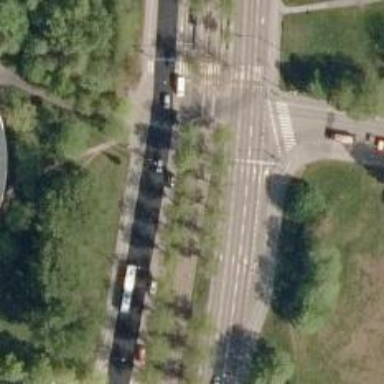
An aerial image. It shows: Tram railway with physical separate contact line for electrification.